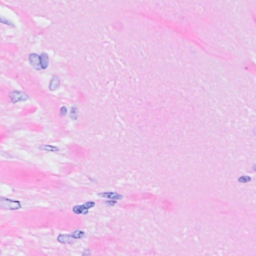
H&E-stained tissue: Breast